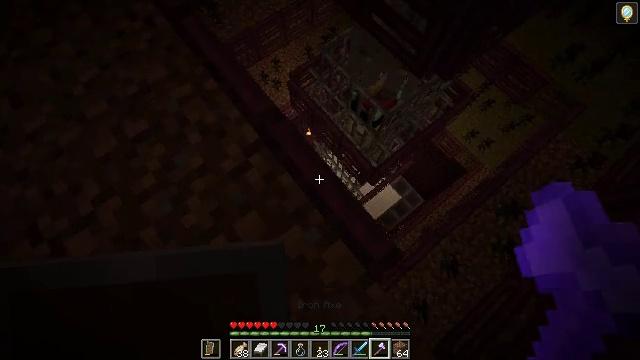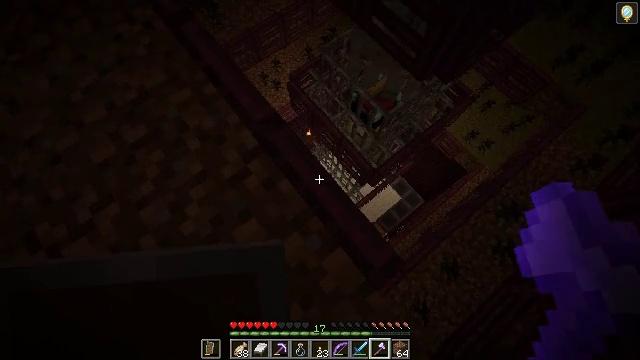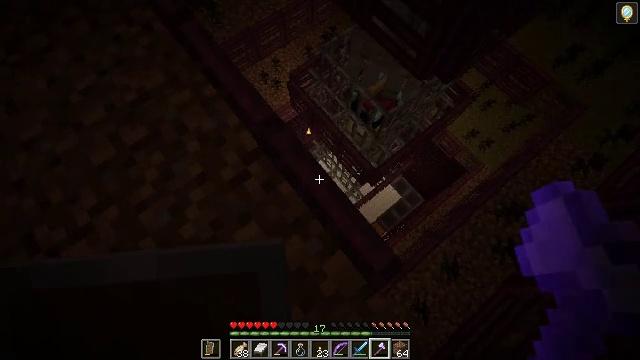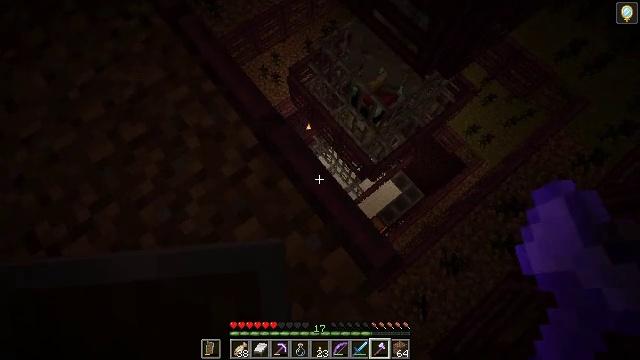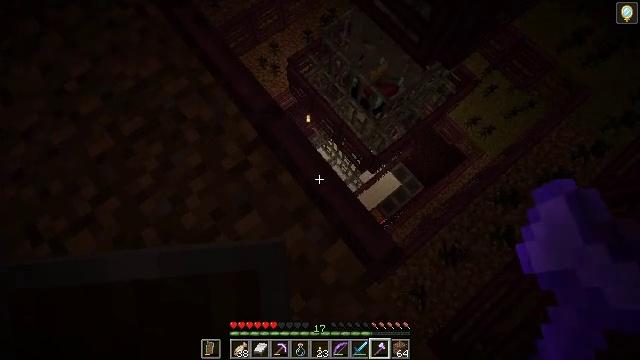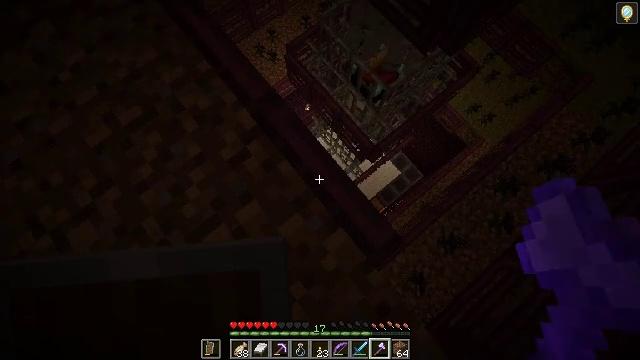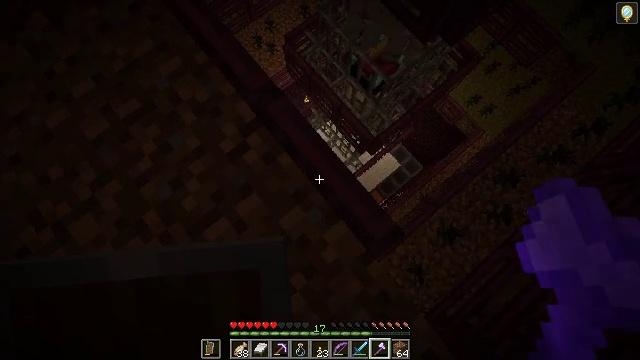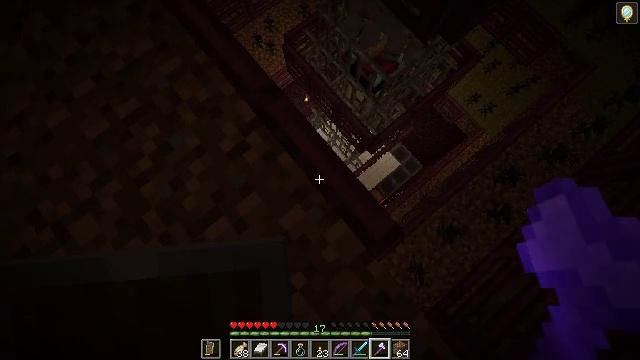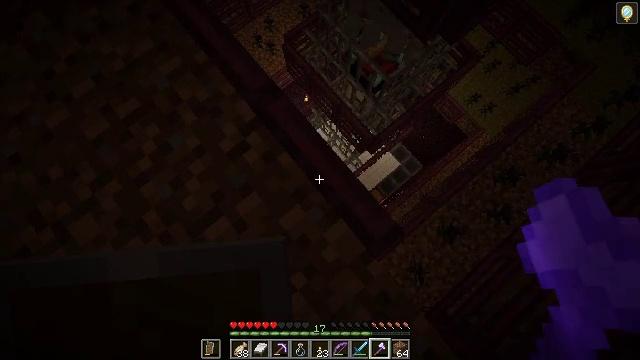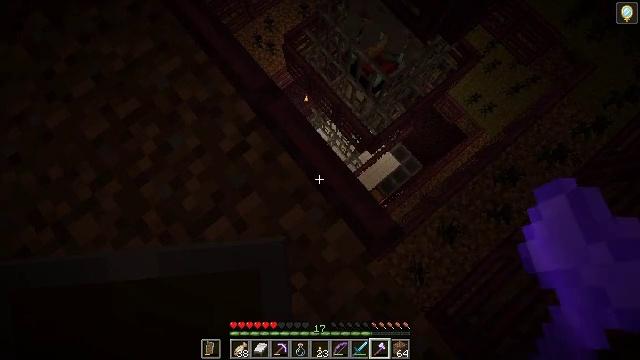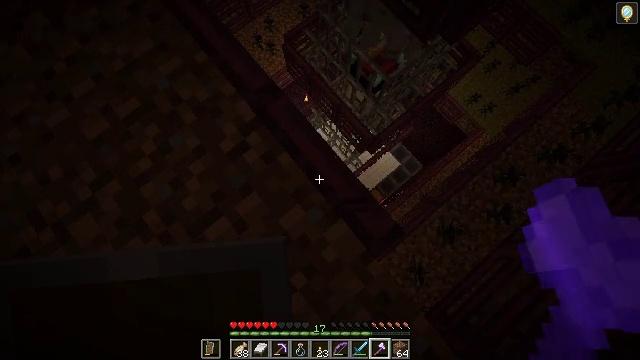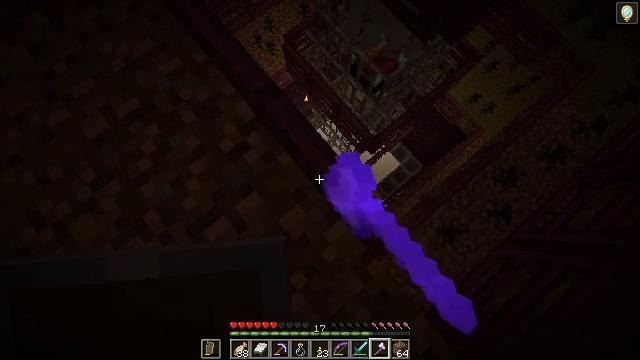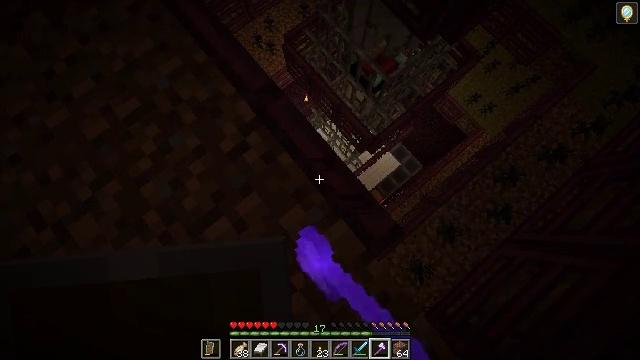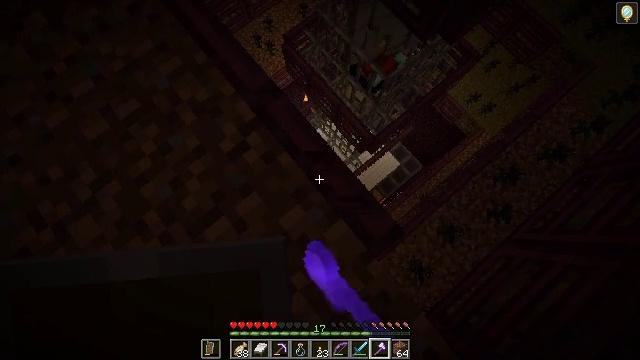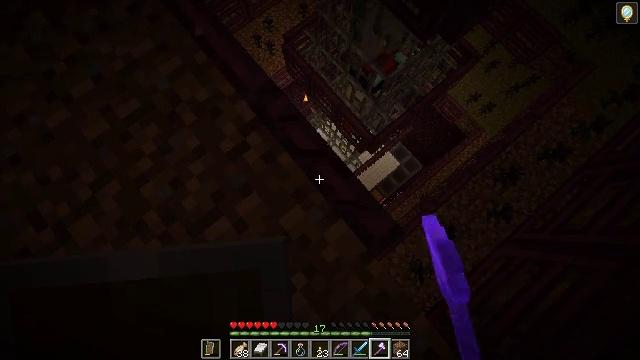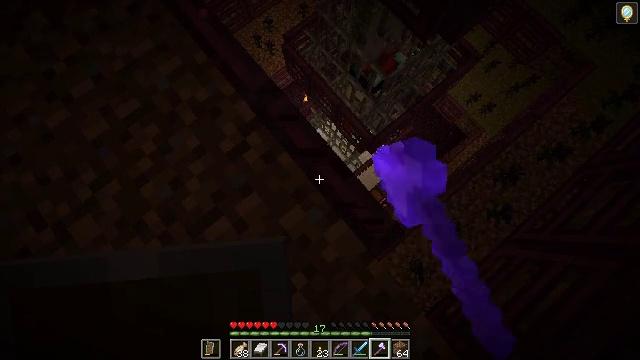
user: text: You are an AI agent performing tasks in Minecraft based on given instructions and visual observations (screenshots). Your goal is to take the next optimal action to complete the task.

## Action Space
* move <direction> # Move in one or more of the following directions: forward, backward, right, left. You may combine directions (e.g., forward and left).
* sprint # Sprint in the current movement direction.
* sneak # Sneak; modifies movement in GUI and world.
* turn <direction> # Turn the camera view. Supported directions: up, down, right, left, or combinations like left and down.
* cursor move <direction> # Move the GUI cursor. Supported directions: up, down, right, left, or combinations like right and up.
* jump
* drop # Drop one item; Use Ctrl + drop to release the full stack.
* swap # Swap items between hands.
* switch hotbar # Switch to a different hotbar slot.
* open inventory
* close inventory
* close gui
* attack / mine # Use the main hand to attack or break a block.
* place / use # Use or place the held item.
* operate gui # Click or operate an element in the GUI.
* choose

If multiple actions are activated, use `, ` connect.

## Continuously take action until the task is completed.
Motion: motion action
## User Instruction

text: Gather the crimson trapdoor for reuse.
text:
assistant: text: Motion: sneak
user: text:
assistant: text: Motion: sneak
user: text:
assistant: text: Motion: sneak, turn down
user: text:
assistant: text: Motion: sneak, turn down
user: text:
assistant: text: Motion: sneak, turn down
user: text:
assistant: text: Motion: sneak, turn down
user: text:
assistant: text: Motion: sneak
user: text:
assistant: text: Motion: sneak
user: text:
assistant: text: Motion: sneak
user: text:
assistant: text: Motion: sneak, attack / mine
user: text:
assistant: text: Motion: sneak, attack / mine
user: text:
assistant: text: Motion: sneak, attack / mine
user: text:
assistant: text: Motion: sneak, attack / mine
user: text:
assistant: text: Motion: sneak, attack / mine
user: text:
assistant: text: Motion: sneak, attack / mine
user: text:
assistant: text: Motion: sneak, attack / mine
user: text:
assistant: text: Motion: sneak, attack / mine
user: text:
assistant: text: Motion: sneak, attack / mine
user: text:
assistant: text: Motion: sneak, attack / mine
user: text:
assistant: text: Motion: sneak, attack / mine
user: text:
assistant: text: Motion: sneak, attack / mine
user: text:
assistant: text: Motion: sneak, attack / mine
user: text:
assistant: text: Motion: sneak, attack / mine
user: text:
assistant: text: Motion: sneak, attack / mine
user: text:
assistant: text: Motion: sneak, attack / mine
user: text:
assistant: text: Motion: sneak
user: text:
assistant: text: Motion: sneak
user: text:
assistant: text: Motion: sneak
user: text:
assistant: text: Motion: sneak
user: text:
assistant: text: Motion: sneak